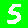
Digit: 5